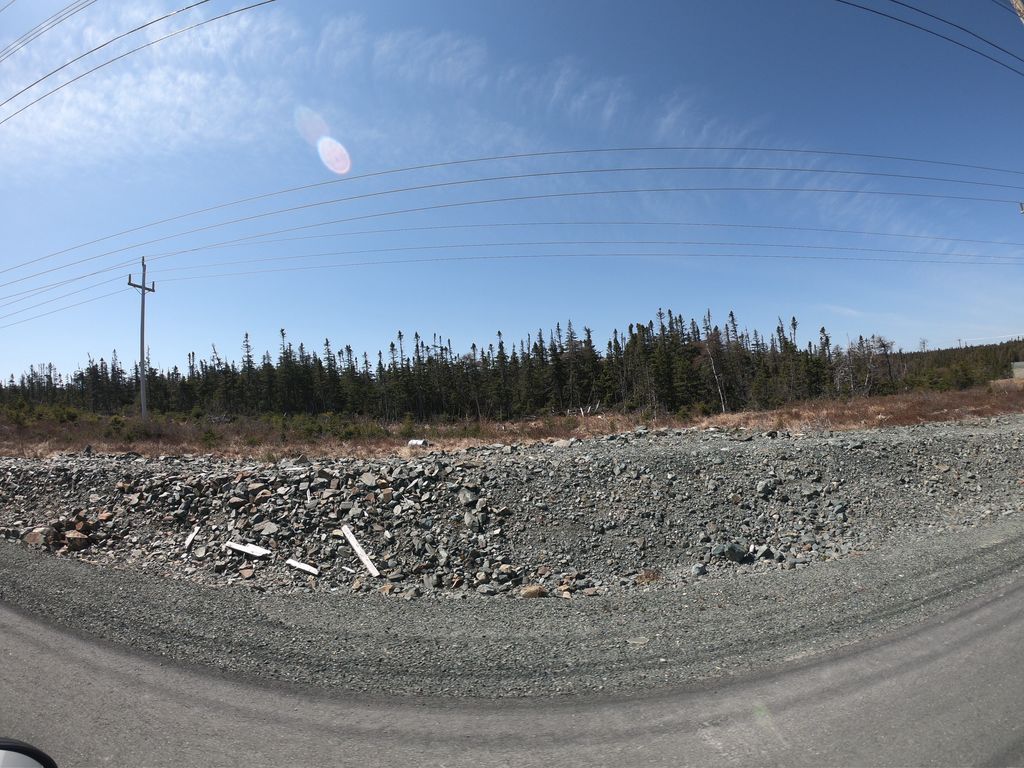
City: st_johns